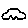
Label: car